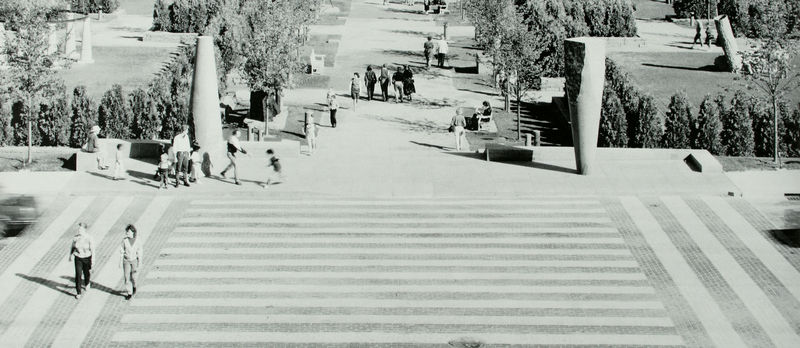
Titel: Installation Walker Art Center, Minnesota Department of Transportation
Standort: Minneapolis (Minnesota)
Institution: Walker Art Center
Schlagwörter: schatten, bäume, frauen, menschen, hut, licht, männer, schwarz, strasse, säule, säulen, weiss, anlage, park, parkanlage, rasen, weg, wiese, leute, muster, zylinder, architektur, mensch, stein, steine, büsche, gebüsch, sonne, sträucher, wege, kinder, garten, skulptur, sommer, schlagschatten, pflaster, moderne, flächen, mauer, allee, farbe, hecke, rast, amerika, fußgänger, platz, bank, auto, tannen, spielen, gestreift, streifen, plastik, gruppen, foto, fotografie, helligkeit, beton, kreuzung, zentralperspektive, schwarz weiss, bänke, skulpturen, büme, plastiken, nadelbäume, beete, spaziergänger, tempo, gartenanlage, spielplatz, stelen, hecken, urbanistik, röhren, parkbank, monolithen, zebrastreifen, monolith, besuscher, monolithe, parkbänke, steinsäulen, überweg